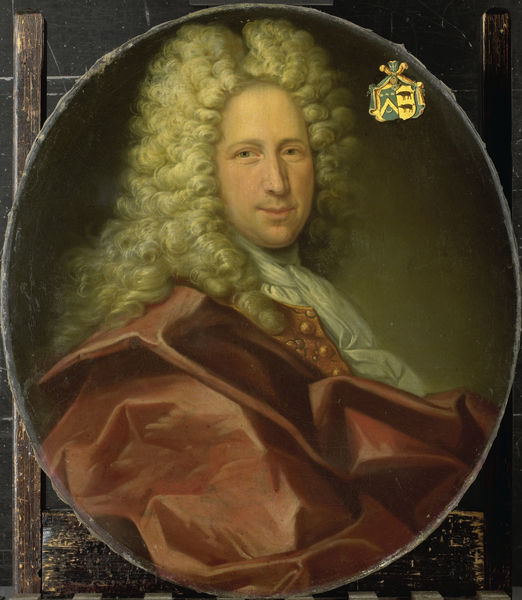
Titel: Portret van een man uit de familie Balguerie
Künstler: Landsberghs
Standort: Amsterdam
Institution: Rijksmuseum
Schlagwörter: blue, court, king, red, white, face, hair, nose, painting, portrait, yellow, france, homme, brown, wooden, wood, man, rouge, head, eyes, male, drapé, frame, oval, chin, coat, mouth, scarf, buttons, peinture, portait, curls, smile, roi, arms, cheeks, clothes, sourire, classique, easel, chevalet, english, seal, circle, lips, baroque, forehead, round, shirt, armes, royalty, perruque, tissu, médaillon, wig, medallion, cadre, emblem, tondo, armoiries, brows, judge, portrait officiel, 17e, écu, s, jabot, écusson, lavallière, herladry, medallon, impery, britin, drapé rouge, roiyoter